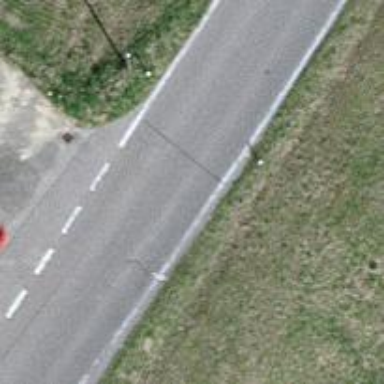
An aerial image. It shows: Tertiary road with asphalt surface.